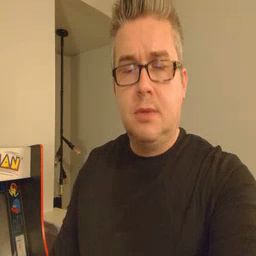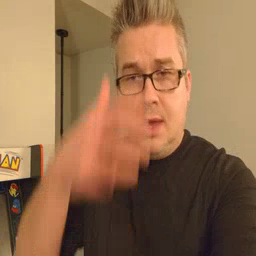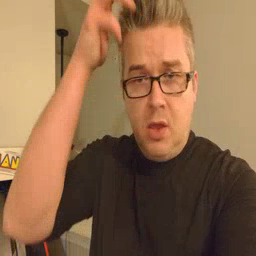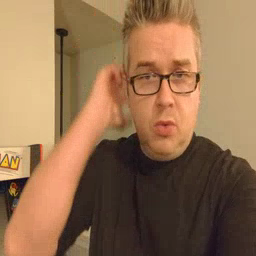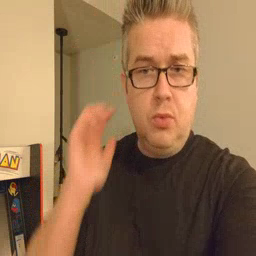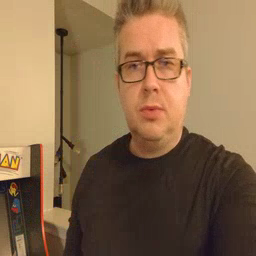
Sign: lion